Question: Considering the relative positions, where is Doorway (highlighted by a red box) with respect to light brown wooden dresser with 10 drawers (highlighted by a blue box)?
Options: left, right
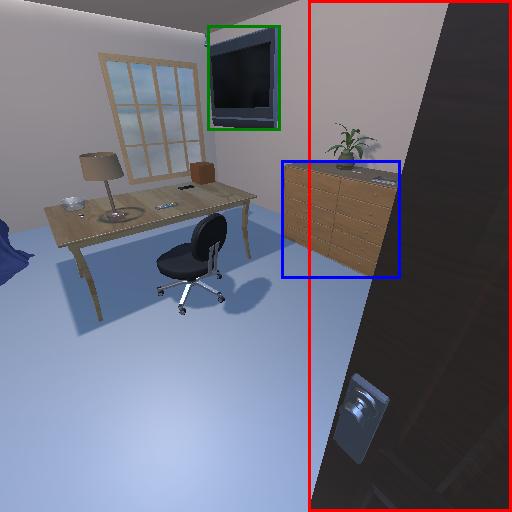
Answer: left